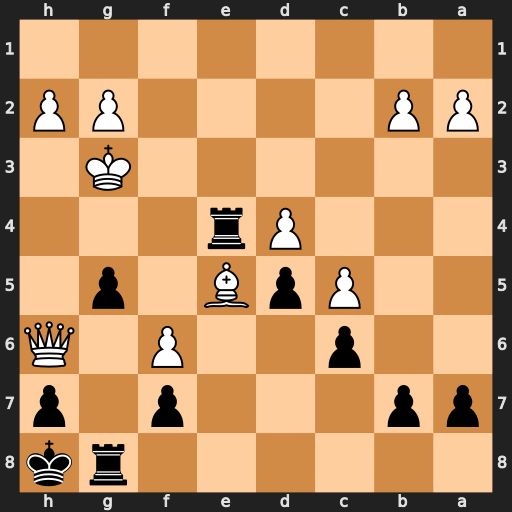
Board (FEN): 6rk/pp3p1p/2p2P1Q/2PpB1p1/3Pr3/6K1/PP4PP/8
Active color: b
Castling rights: -
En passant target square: -
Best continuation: Rh4 Qxh4 gxh4+